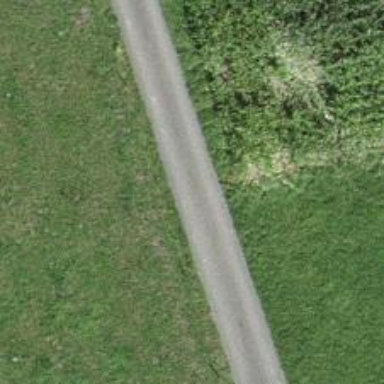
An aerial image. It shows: Unclassified road with asphalt surface.